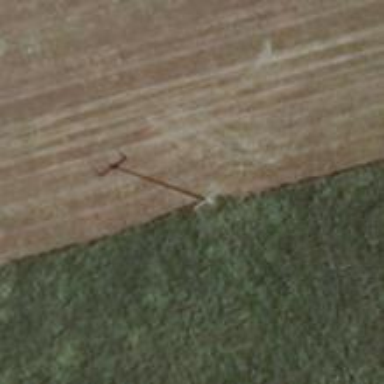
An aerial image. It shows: Power pole.